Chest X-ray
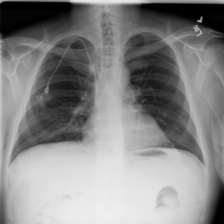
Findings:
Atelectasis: negative
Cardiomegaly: negative
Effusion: negative
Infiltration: positive
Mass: negative
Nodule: negative
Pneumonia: negative
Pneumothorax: negative
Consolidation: negative
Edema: negative
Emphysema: negative
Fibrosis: negative
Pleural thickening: negative
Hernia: negative